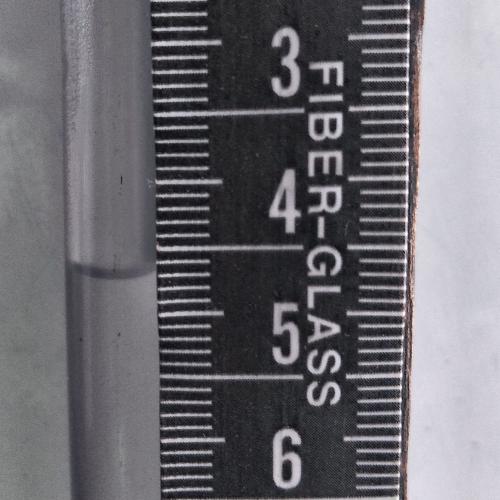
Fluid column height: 4.7 cm